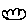
Label: cloud